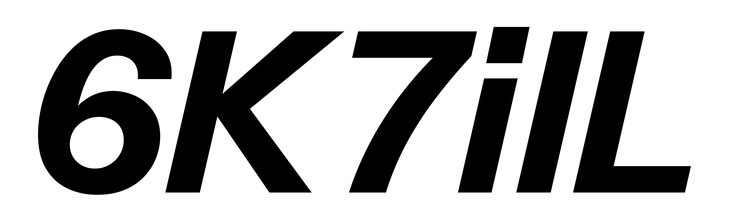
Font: InstrumentSans-Italic_Bold_Italic